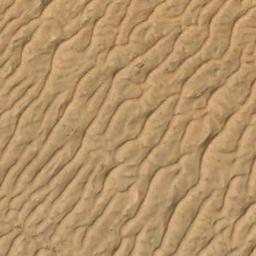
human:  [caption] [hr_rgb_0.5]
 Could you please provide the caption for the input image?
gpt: This is a yellow desert with wavy stripes .

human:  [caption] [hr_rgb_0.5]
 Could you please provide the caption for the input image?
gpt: The desert is full of yellow sand .

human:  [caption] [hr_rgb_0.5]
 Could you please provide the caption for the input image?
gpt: The desert has deep yellow sand and some sand ripples .

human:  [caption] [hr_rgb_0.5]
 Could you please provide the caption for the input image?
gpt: The color of this desert is orange .

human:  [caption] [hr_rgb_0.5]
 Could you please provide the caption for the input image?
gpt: A yellow sandy desert with patterned stripes .